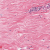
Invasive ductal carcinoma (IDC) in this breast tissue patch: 0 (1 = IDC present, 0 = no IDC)